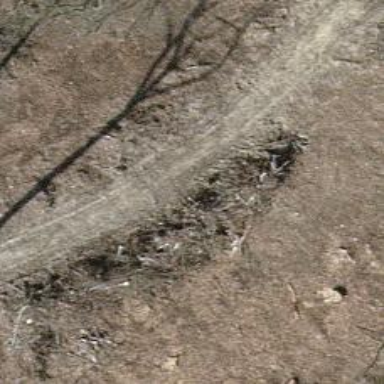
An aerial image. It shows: Dirt track with track grade of 5.